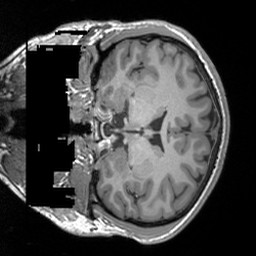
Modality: T1w
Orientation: coronal
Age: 28
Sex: male
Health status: healthy
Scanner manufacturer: siemens
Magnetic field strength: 3 T
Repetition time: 1.9 s
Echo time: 0.00252 s